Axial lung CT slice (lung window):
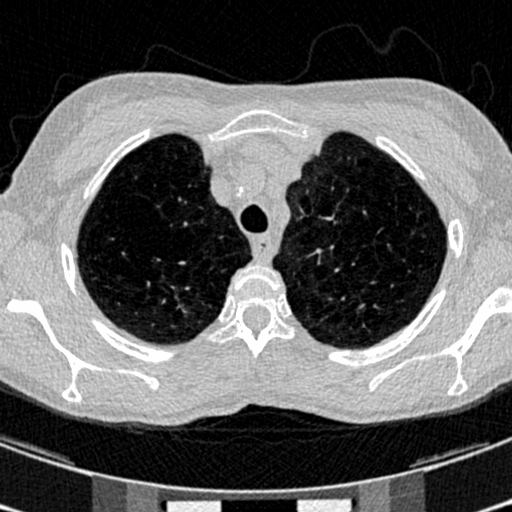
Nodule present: no